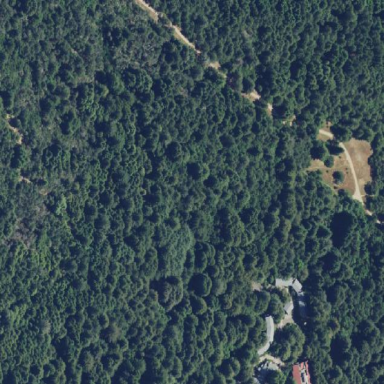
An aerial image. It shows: Nature reserve within woodland area.